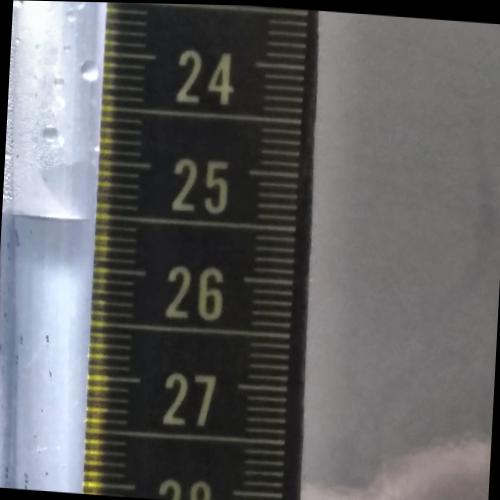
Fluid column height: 25.5 cm